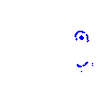
Particle: kaon